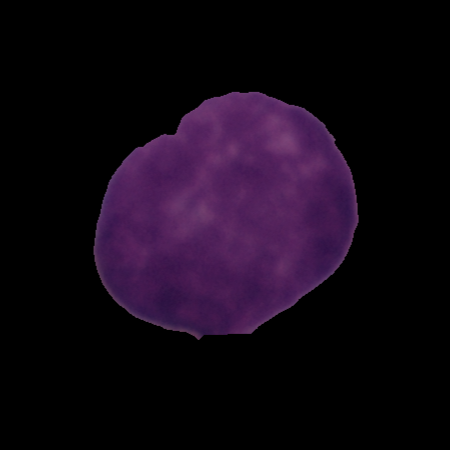
Label: cancer